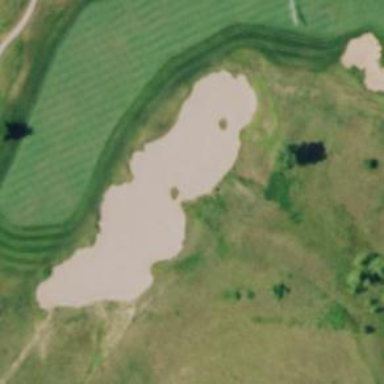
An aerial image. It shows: Rough area in golf course.